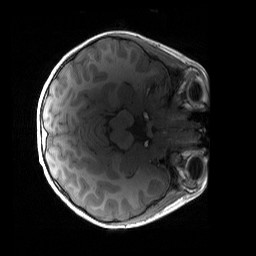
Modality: T1w
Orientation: axial
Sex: male
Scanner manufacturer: siemens
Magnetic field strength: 3 T
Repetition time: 1.9 s
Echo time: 0.00243 s